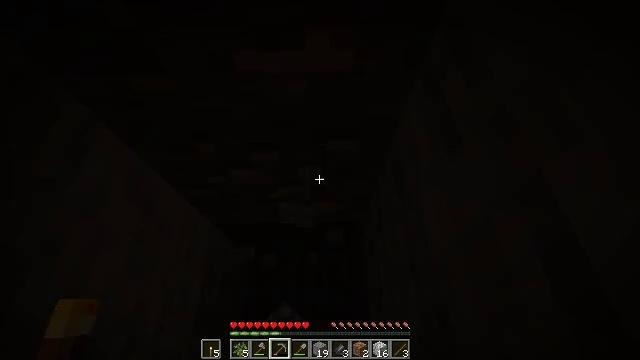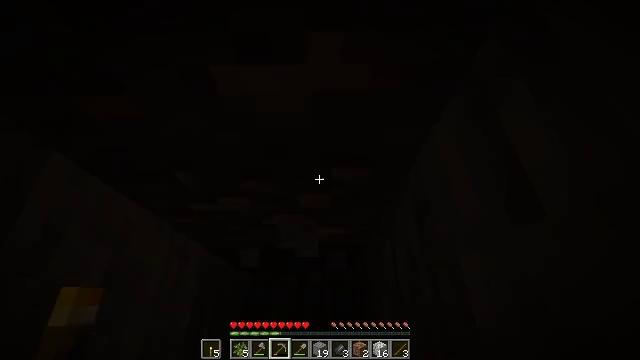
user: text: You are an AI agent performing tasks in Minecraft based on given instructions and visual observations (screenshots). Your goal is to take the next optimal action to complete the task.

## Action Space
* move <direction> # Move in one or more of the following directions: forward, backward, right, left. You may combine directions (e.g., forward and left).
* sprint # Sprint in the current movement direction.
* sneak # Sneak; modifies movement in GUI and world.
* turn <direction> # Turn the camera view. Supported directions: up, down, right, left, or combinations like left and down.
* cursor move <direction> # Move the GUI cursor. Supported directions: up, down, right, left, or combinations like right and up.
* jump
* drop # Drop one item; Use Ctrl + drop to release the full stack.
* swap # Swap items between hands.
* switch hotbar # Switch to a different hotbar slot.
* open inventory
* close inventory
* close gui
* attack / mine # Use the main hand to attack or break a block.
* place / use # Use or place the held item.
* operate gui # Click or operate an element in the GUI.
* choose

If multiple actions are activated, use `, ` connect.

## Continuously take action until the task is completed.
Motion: motion action
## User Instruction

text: Gather stone by using a pickaxe.
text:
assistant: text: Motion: move forward, attack / mine
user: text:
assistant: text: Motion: attack / mine